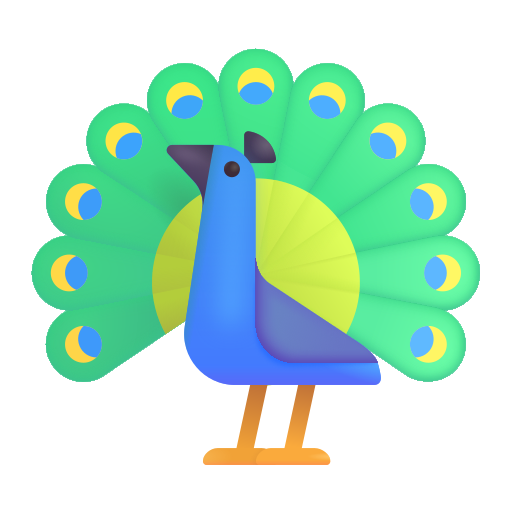
peacock color